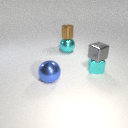
small brown metal cylinder above large cyan metal sphere